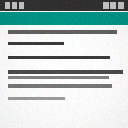
Screen state: on